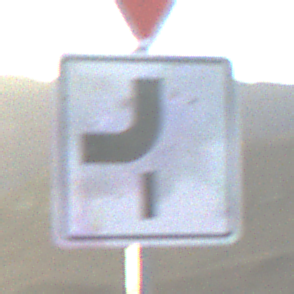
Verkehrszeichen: VerlaufVorfahrtsstrasse7
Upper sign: VorfahrtGewaehren
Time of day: SunriseSunset
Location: Outdoor (Nature)
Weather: Clear
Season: NotSpecified
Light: Natural